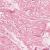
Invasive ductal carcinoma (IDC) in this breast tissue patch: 0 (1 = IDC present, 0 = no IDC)